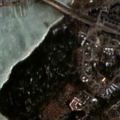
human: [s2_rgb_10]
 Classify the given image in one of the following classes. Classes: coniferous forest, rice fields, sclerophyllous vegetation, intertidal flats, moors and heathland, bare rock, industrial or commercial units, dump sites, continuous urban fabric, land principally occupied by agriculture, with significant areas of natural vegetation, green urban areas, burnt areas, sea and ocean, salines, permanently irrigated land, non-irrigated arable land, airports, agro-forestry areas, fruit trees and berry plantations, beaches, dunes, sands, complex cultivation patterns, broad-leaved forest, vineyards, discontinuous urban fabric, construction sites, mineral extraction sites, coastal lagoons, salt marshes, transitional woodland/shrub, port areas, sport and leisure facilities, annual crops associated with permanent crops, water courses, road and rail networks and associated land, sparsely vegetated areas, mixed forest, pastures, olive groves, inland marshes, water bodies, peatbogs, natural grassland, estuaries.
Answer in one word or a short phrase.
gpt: discontinuous urban fabric, coniferous forest, sea and ocean